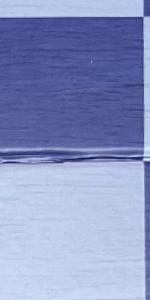
Label: Empty